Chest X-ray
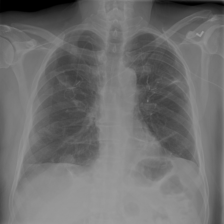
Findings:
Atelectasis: negative
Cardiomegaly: negative
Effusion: negative
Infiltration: negative
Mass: negative
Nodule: negative
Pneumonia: negative
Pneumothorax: positive
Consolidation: negative
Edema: negative
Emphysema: negative
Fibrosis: negative
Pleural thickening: negative
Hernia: negative